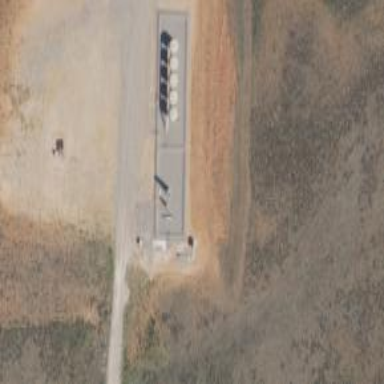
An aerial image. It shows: Storage tank that is man-made.